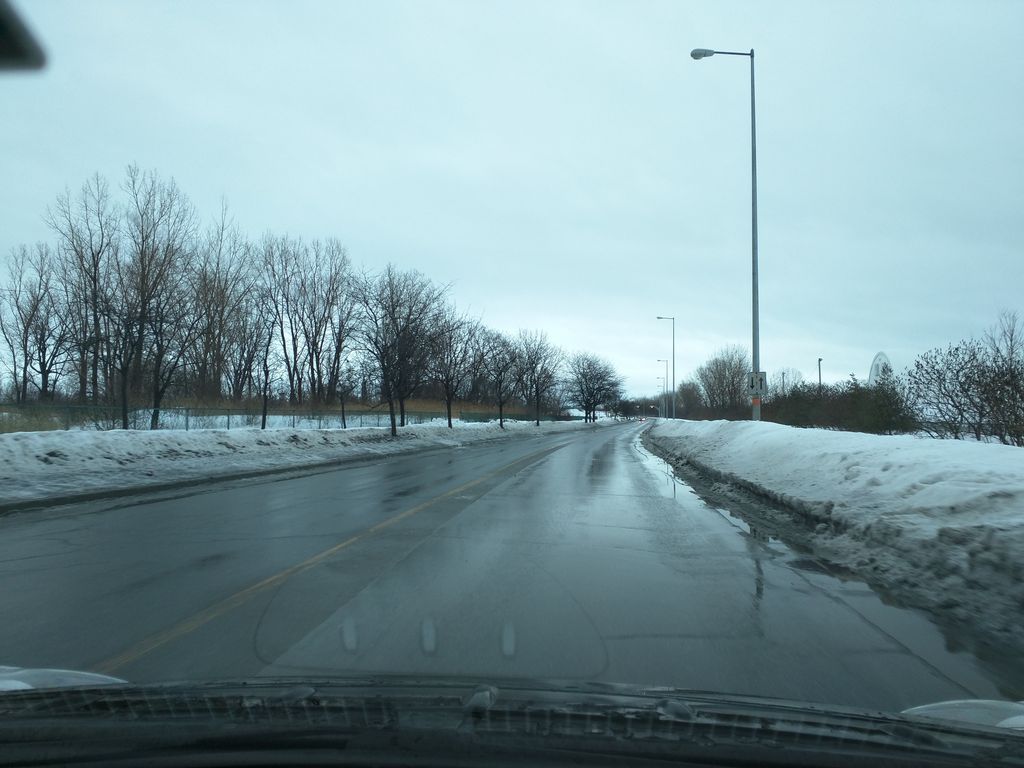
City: montreal